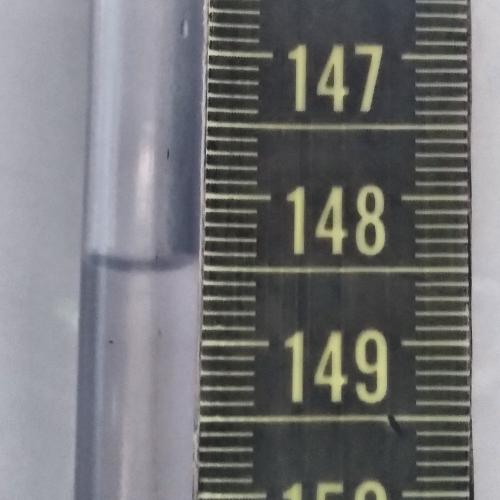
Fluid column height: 148.5 cm